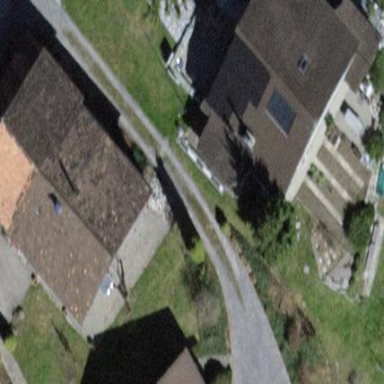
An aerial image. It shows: Simple and straightforward house.